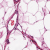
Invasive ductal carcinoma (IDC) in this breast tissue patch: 0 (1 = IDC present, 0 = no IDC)